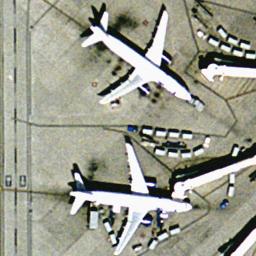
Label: airplane